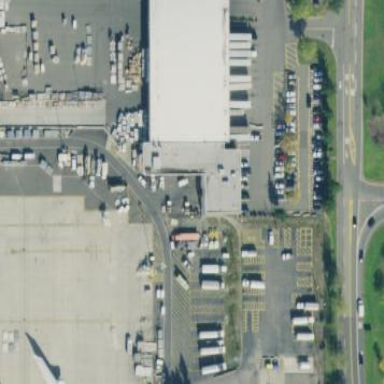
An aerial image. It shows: Warehouse.